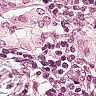
Metastatic tissue present: yes